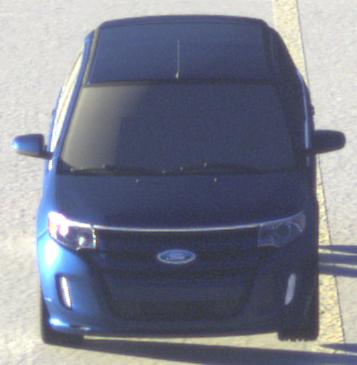
Make: Ford
Model: Edge
Detailed model: Gen. 1 Facelift
Model produced from: 2010
Model produced until: 2015
Doors: 5
Color: blue
Road condition: dry road
Daytime: sunrise or sunset
Contrast: high contrast